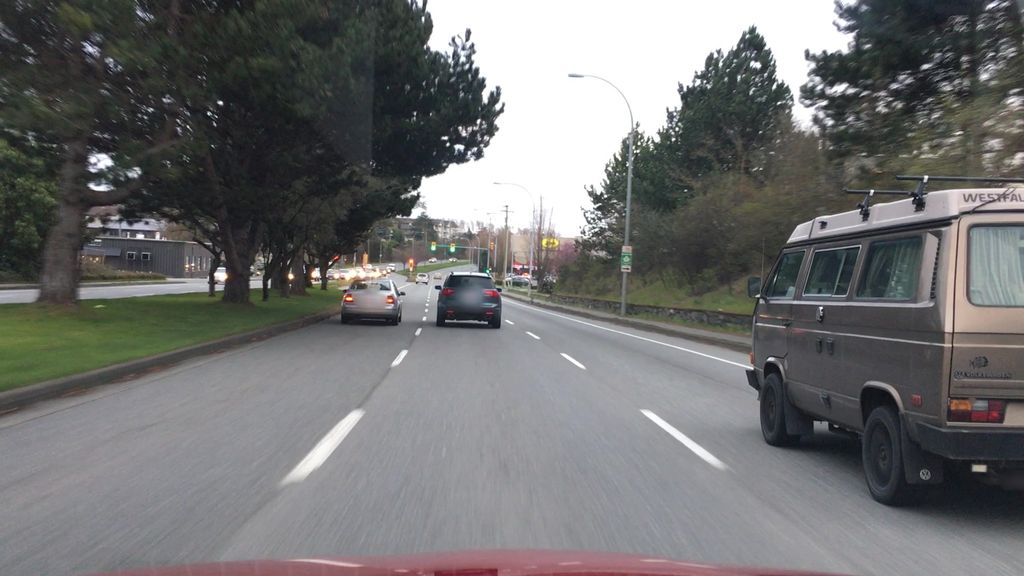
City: victoria